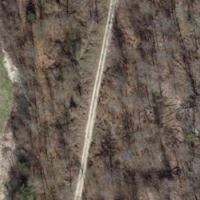
EUNIS habitat code: 41
Species observed at this site:
Tettigonia viridissima